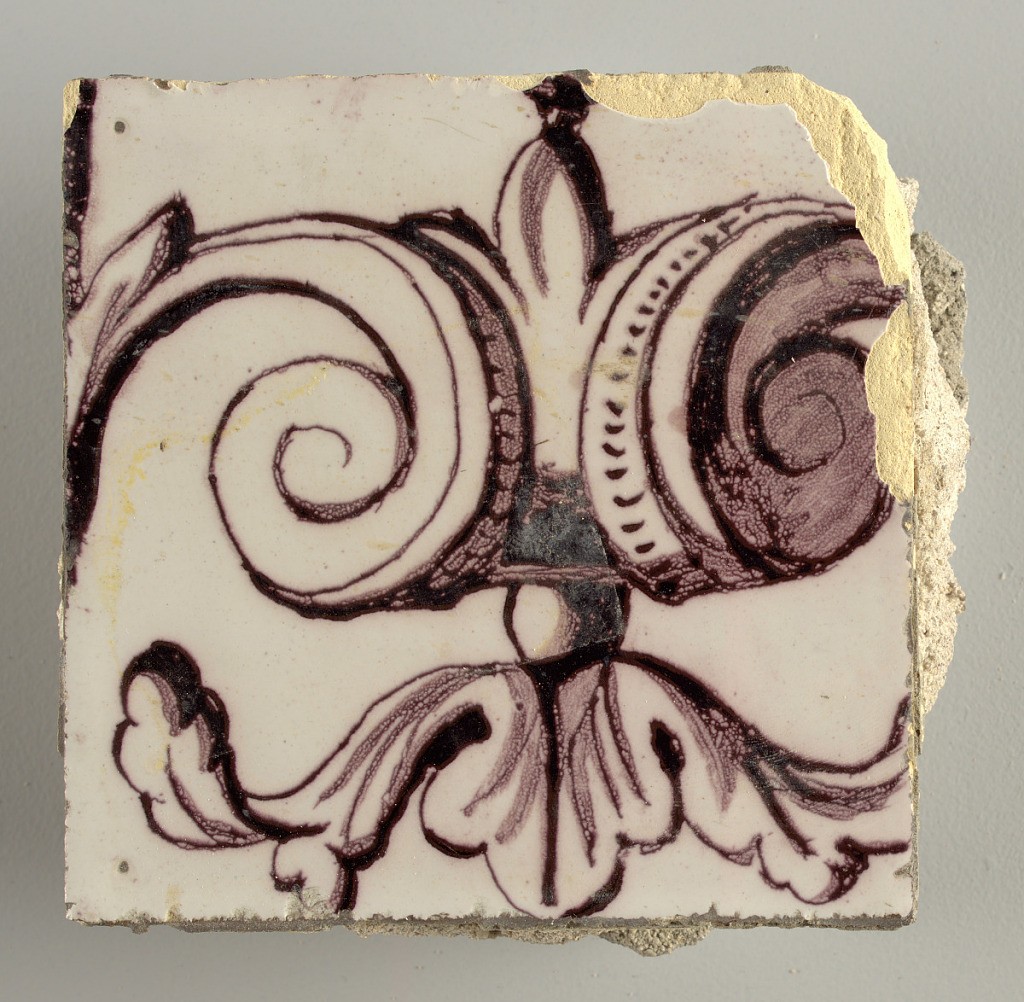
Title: Tile wall facing
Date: ca. 1725
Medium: Tin-glazed earthenware, underglaze
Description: Horizontal rectangle.  Thirty tiles wide and twenty-three tiles high with opening for fireplace eleven tiles wide and ten high.  Foliage arabesques disposed about three vertical axes from which are emphazised by urns at center and right, and at left by the figure of a standing woman carrying an infant on her arm and accompanied by two children.